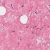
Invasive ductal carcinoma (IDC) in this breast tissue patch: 0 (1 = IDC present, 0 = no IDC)